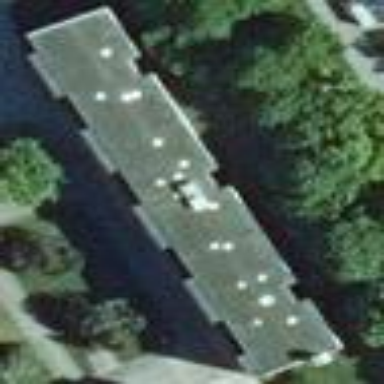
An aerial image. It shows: Gabled roof adorns the apartments building.